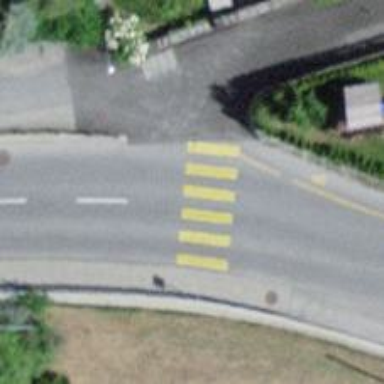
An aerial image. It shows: Uncontrolled zebra crossing on the road.